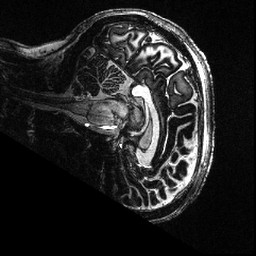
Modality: T1w
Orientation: sagittal
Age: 33
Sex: female
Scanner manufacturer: siemens
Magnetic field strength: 7 T
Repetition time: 4.3 s
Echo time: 0.00227 s